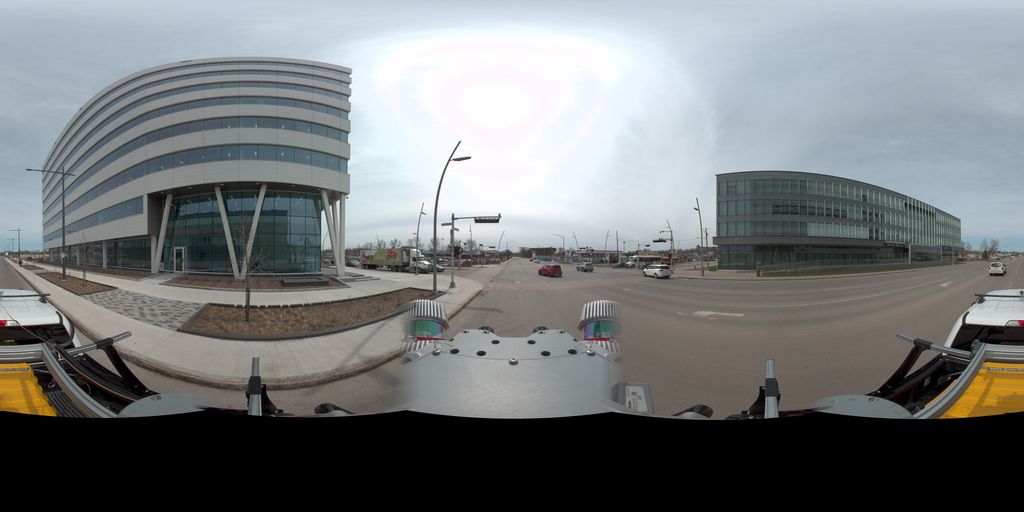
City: quebec_city